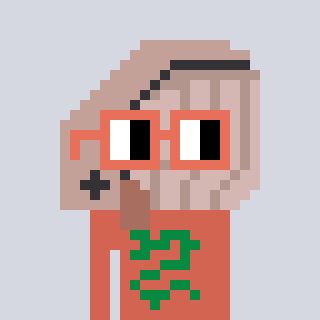
a pixel art character with square orange glasses, a whale-shaped head and a peachy-colored body on a cool background